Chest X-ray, PA view. Patient: 54 years old, sex F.
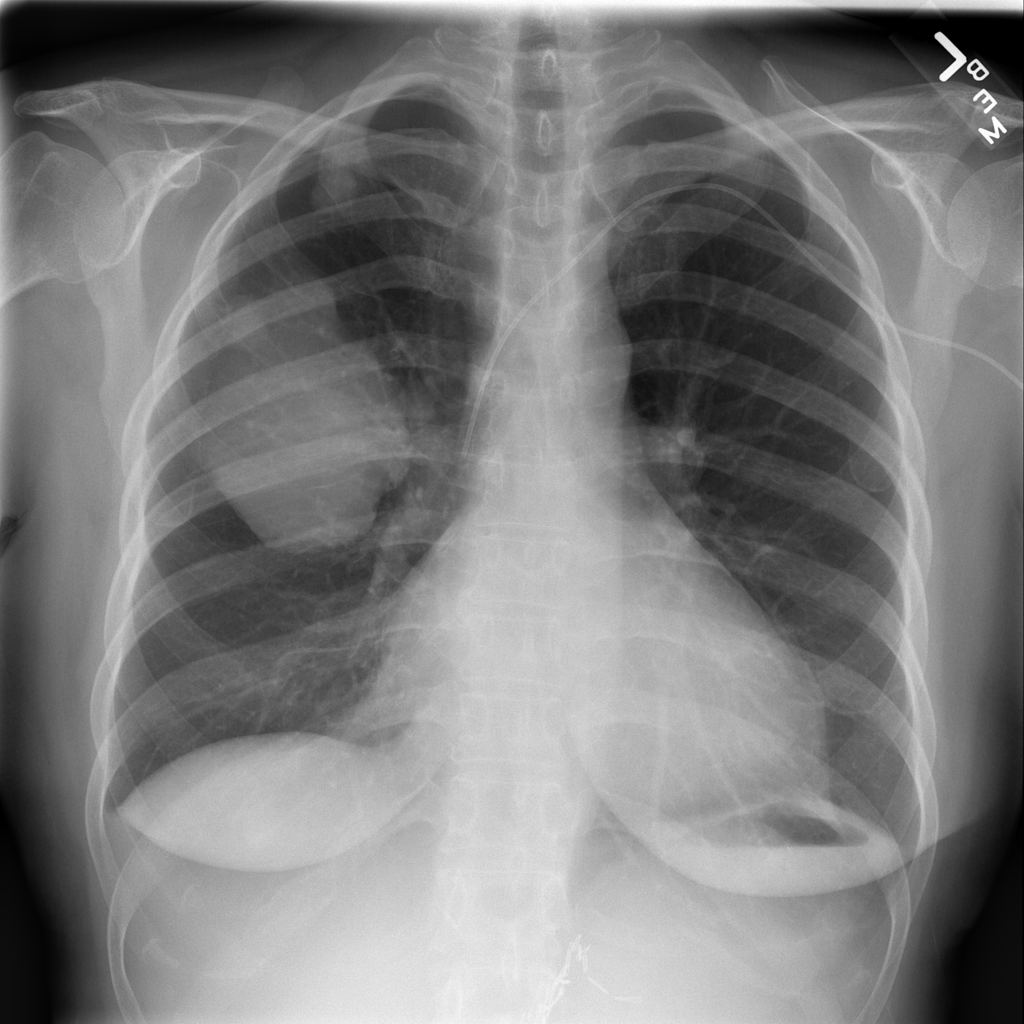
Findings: No Finding